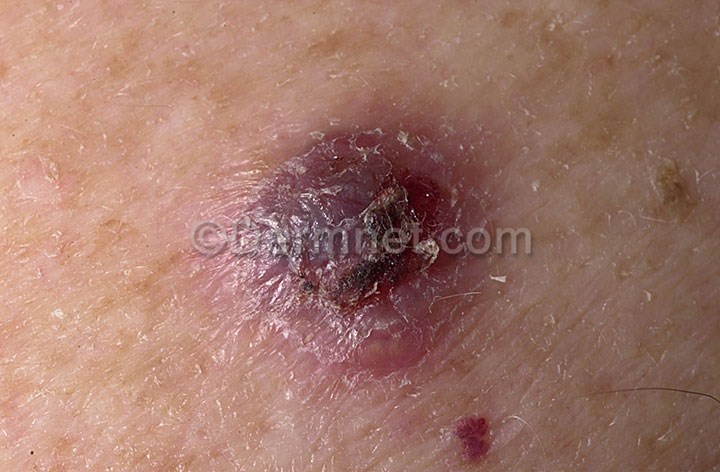
Disease: Seborrheic Keratoses and other Benign Tumors